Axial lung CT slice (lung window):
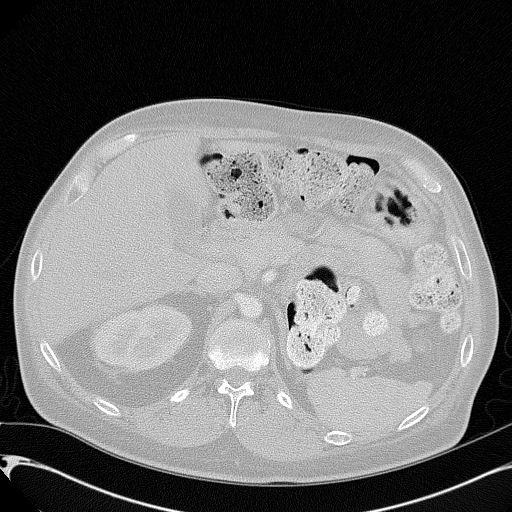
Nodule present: no